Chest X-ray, AP view. Patient: 31 years old, sex M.
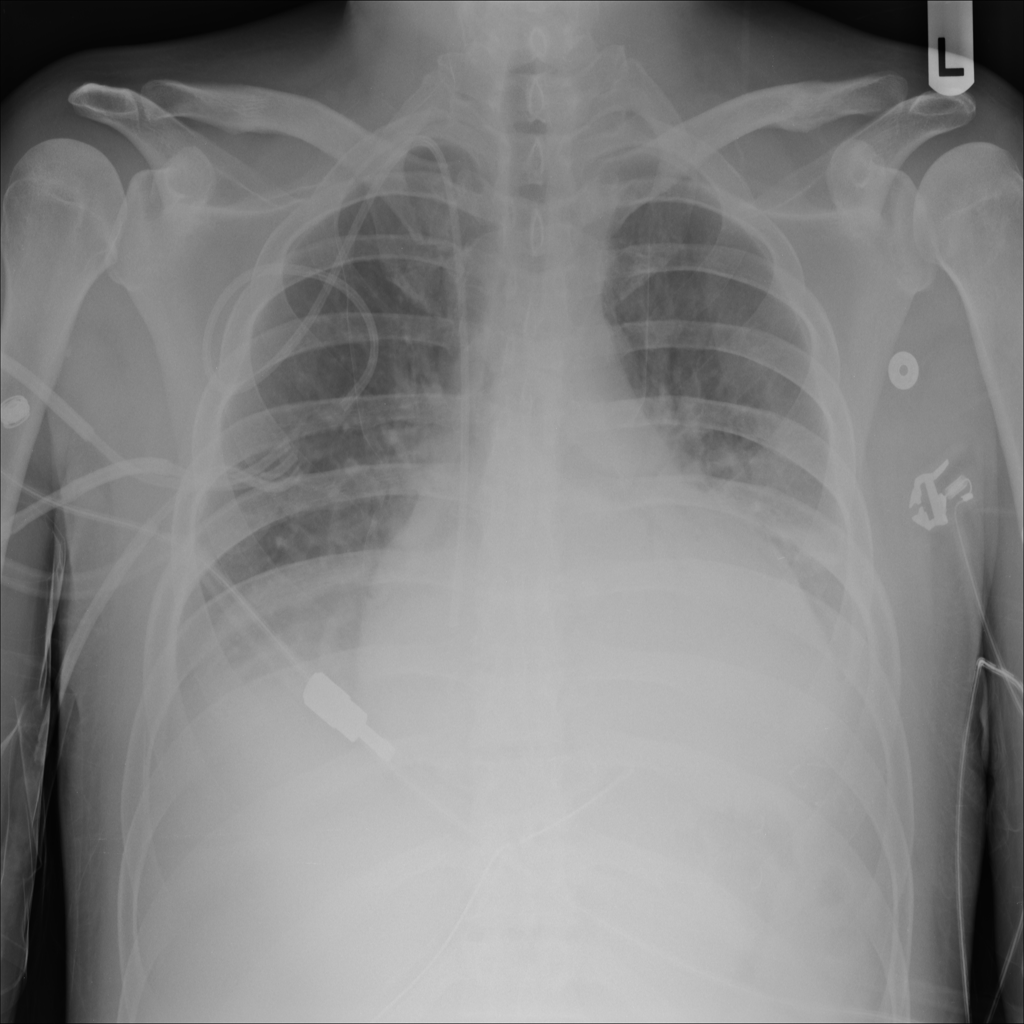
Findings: Effusion